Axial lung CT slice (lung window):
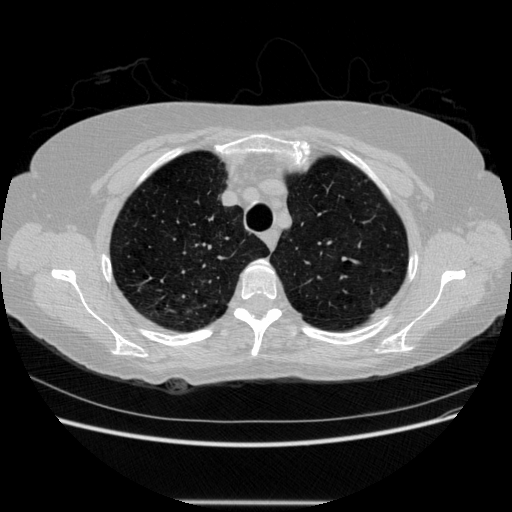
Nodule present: no